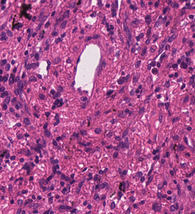
Tumor epithelial tissue: no
Tumor-associated stroma tissue: yes
Normal tissue: no